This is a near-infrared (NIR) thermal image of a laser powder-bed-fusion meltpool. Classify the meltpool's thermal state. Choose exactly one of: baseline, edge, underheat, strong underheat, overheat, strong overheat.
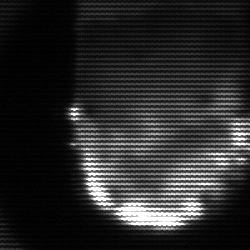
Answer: baseline